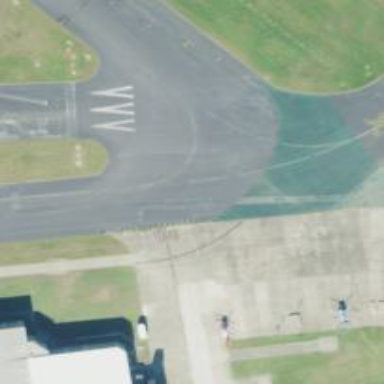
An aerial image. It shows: Asphalt taxiway at the airport.